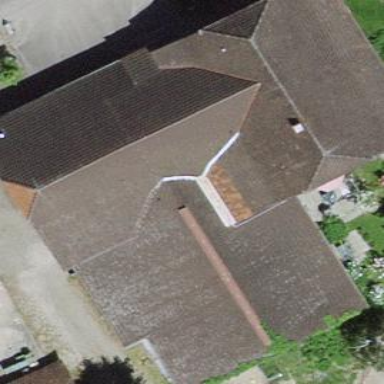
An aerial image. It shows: Farm building.